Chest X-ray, PA view. Patient: 58 years old, sex M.
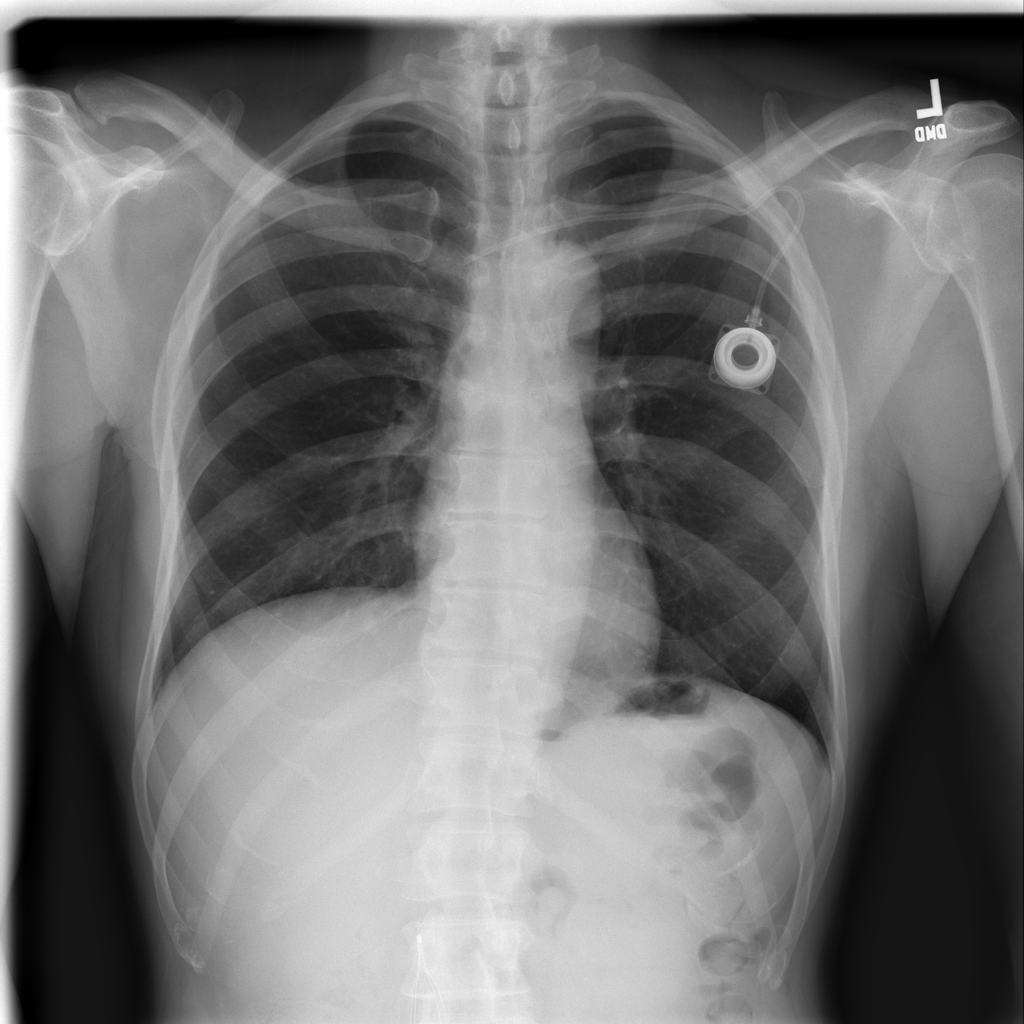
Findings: No Finding